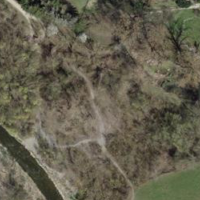
EUNIS habitat code: 25
Species observed at this site:
Chamaenerion dodonaei
Nemobius sylvestris
Chelidonium majus